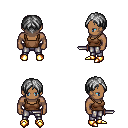
a pixel art fantasy rpg character, male body template, human, dark skin, brown pirate shirt, metal pants, gray parted hairstyle, gold boots, dagger, four views (front, back, left, right), 2x2 character sprite sheet, small pixel art, hard edges, no anti-aliasing